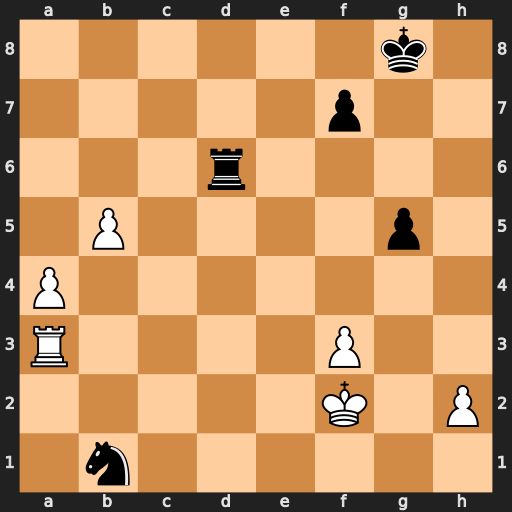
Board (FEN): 6k1/5p2/3r4/1P4p1/P7/R4P2/5K1P/1n6
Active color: w
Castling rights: -
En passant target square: -
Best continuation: Rb3 Nd2 Rb4